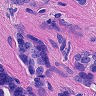
Metastatic tissue present: yes